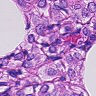
Metastatic tissue present: yes